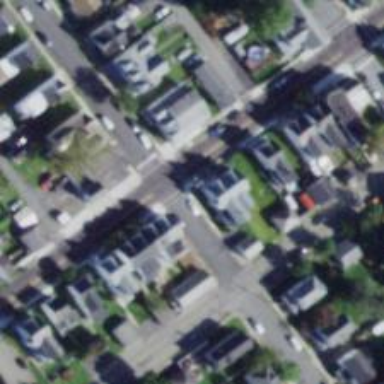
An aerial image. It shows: Neighborhood.